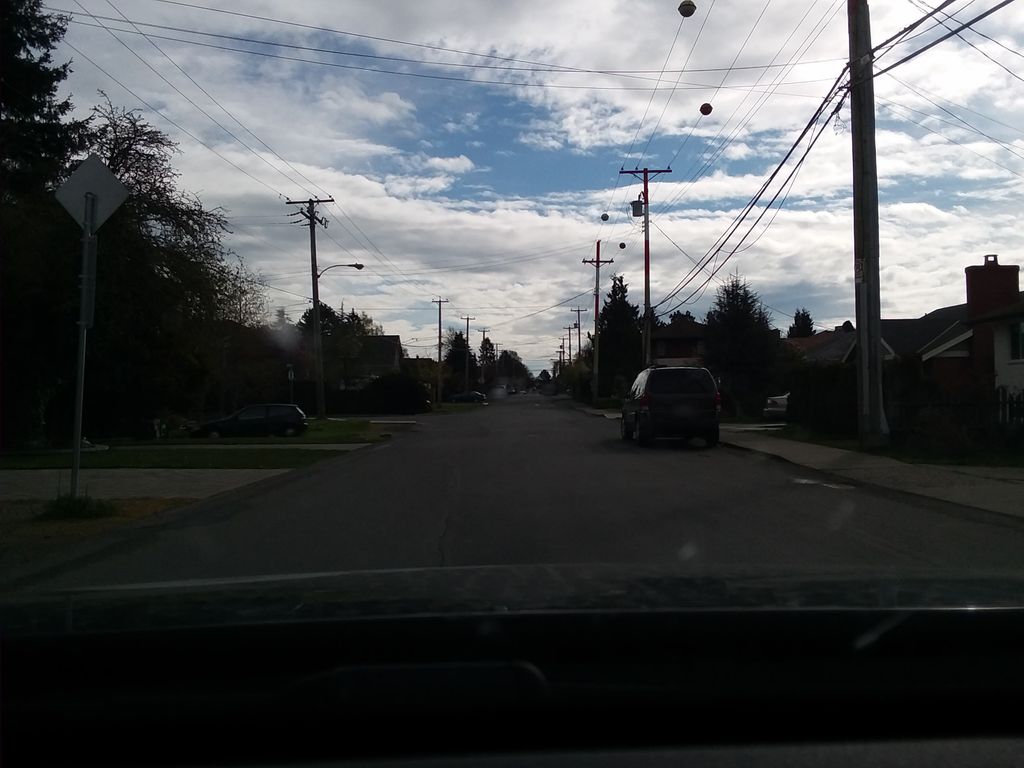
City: victoria